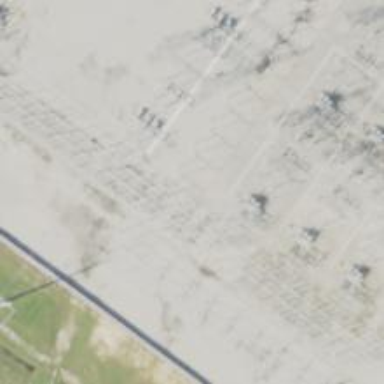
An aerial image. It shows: Switch for power supply.